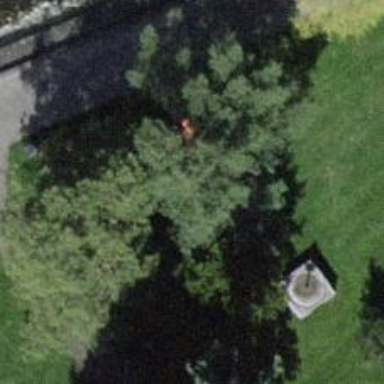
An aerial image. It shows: Park with evergreen needle-leaved trees.